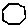
Label: hexagon